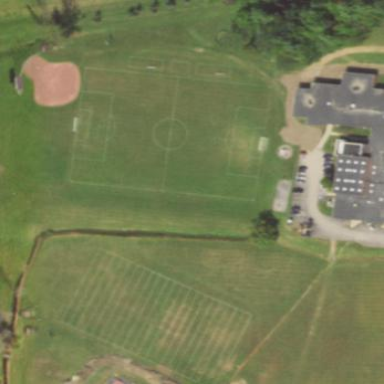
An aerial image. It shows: American football pitch for leisure and sport activities.